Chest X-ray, AP view. Patient: 67 years old, sex M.
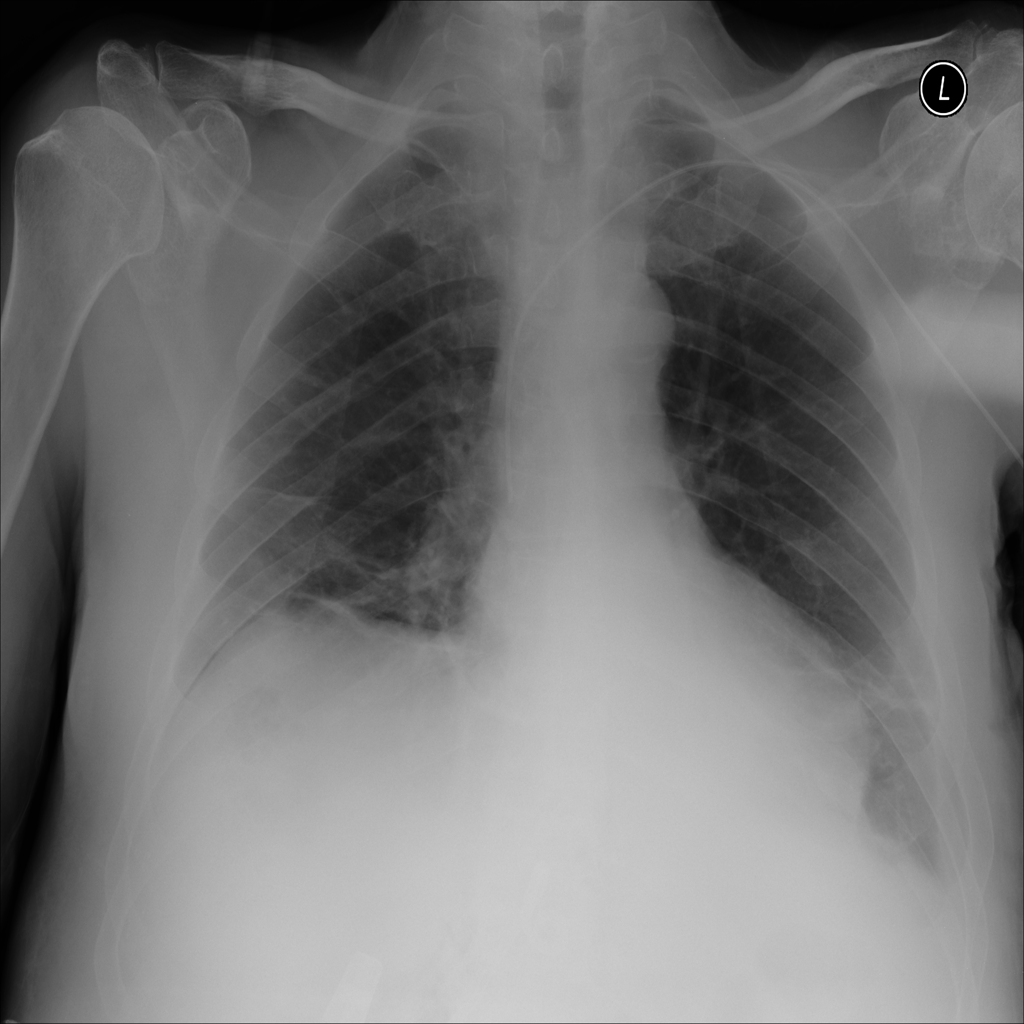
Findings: Atelectasis, Consolidation, Effusion, Fibrosis